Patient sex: F
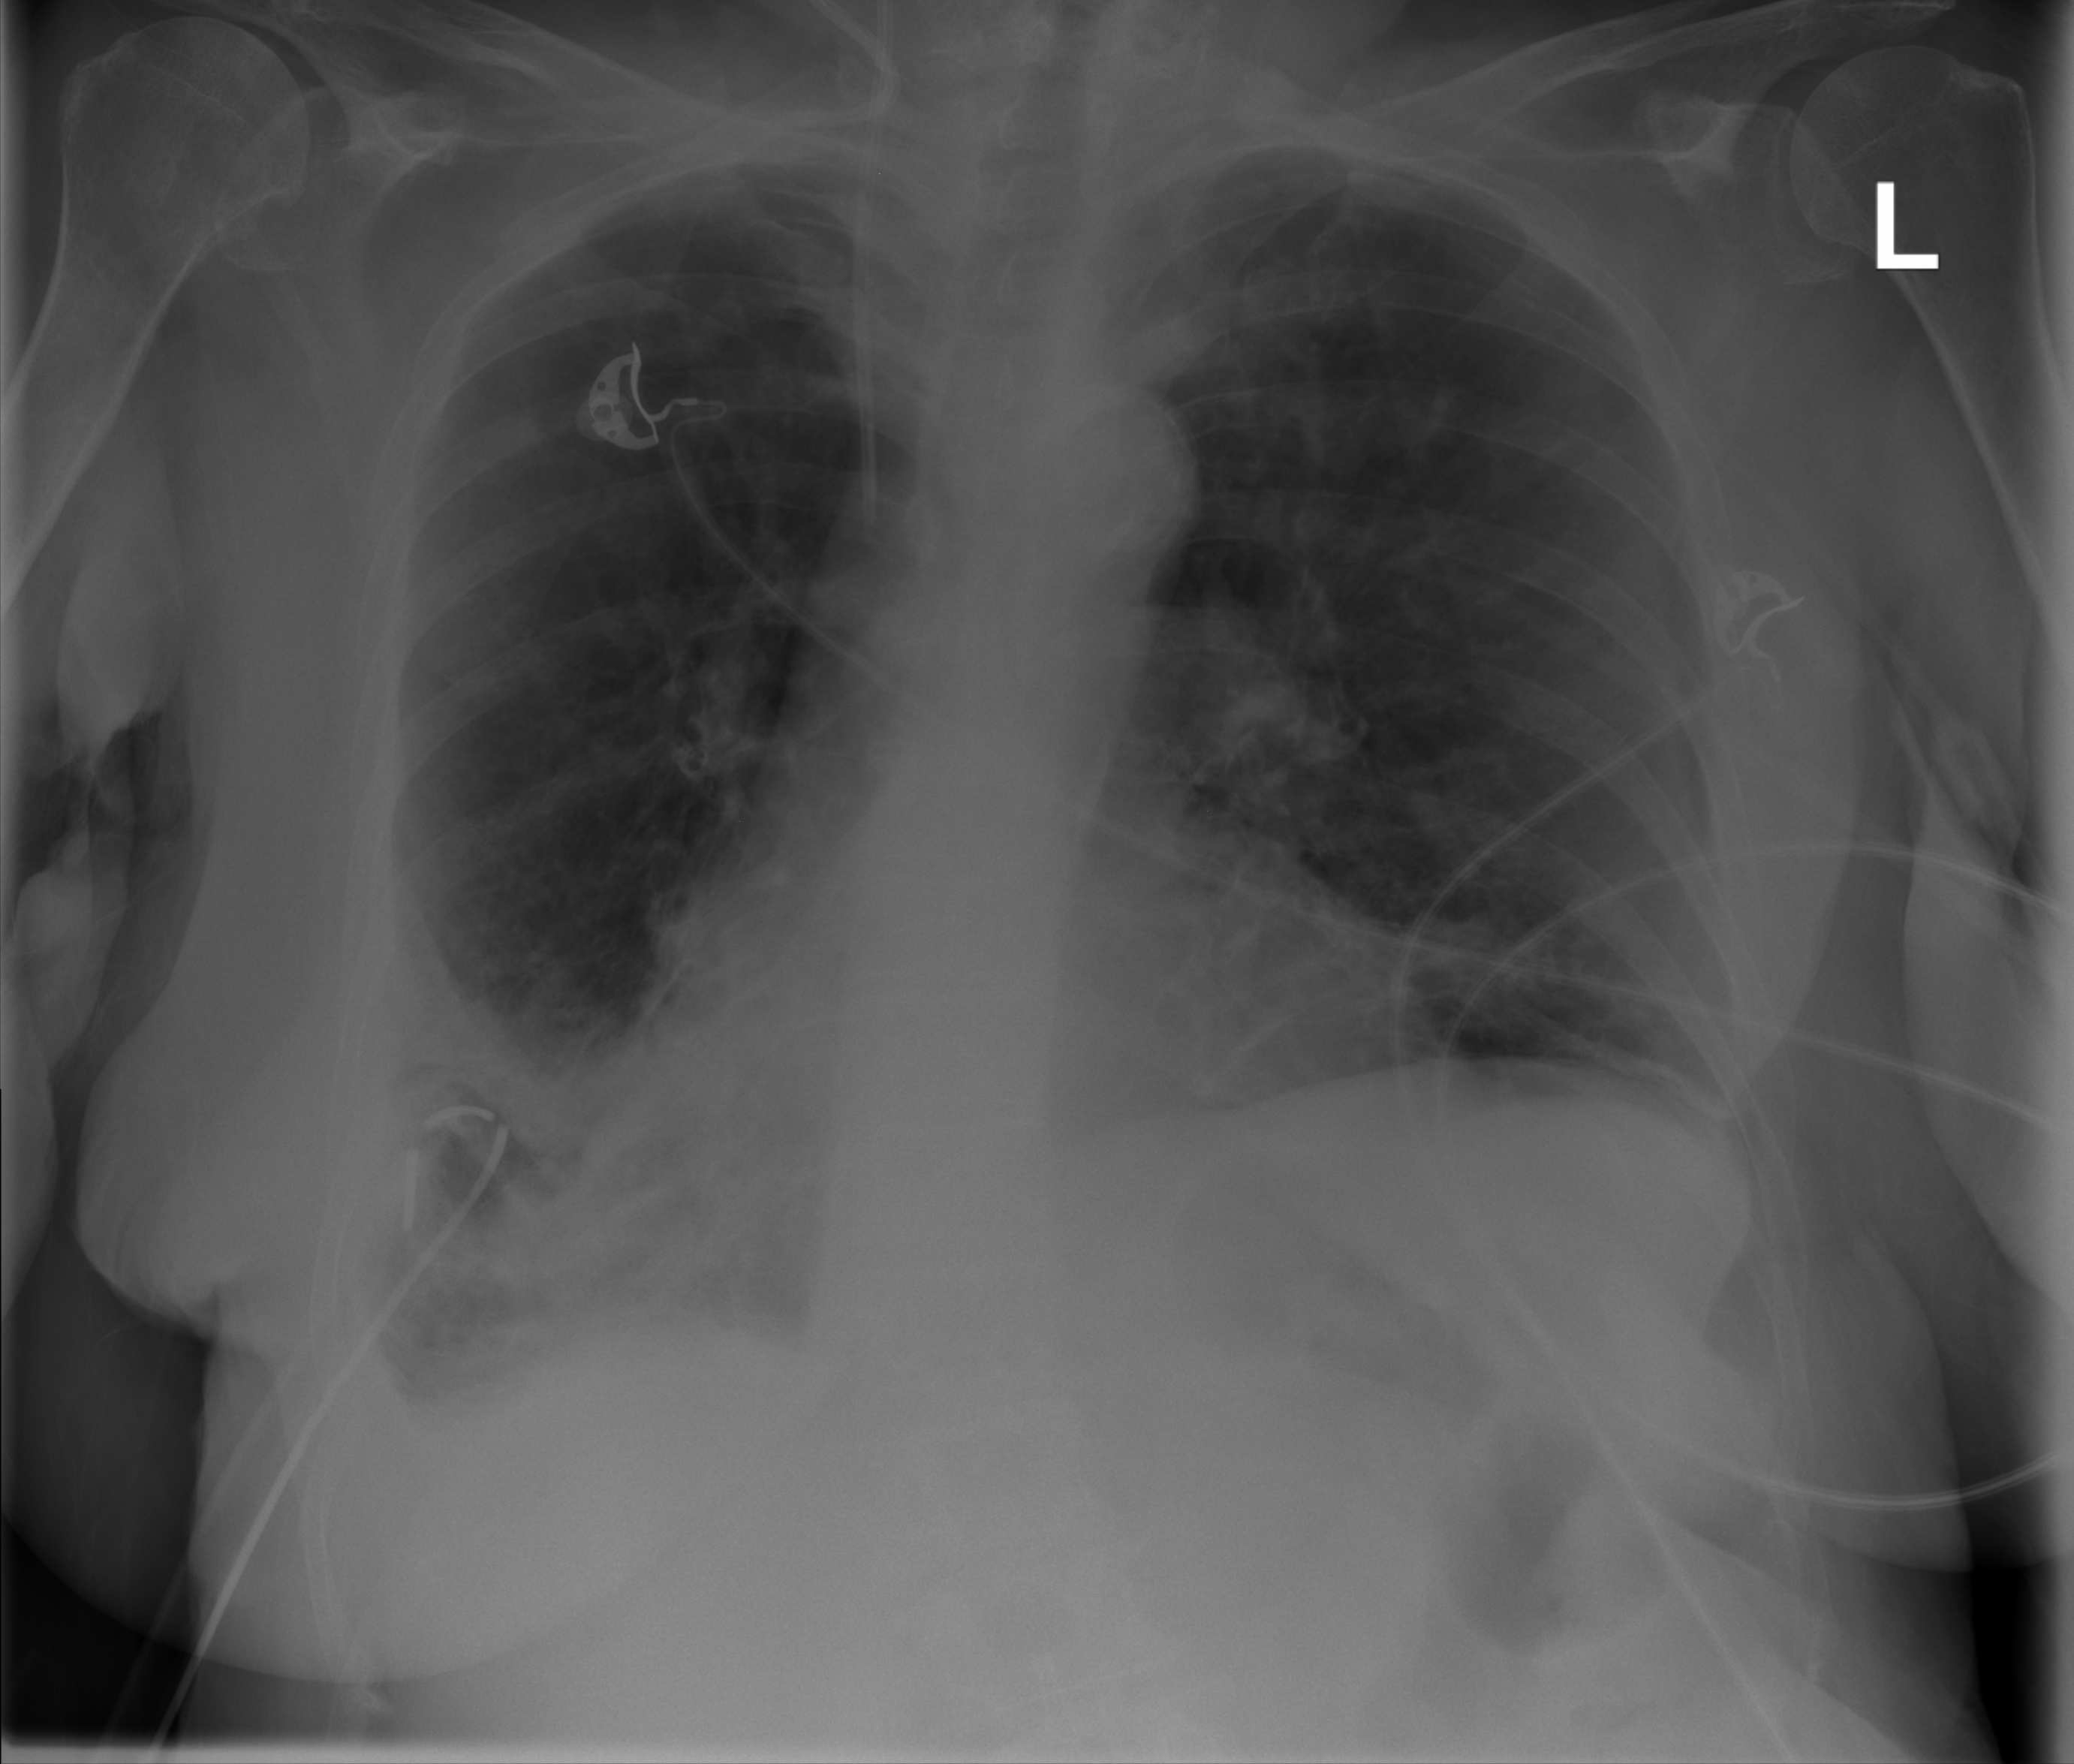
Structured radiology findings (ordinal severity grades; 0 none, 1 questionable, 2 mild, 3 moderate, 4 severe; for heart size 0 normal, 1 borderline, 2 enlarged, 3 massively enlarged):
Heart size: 0
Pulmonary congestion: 0
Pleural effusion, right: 2
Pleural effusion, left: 0
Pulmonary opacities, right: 1
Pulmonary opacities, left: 0
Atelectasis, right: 3
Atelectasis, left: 2